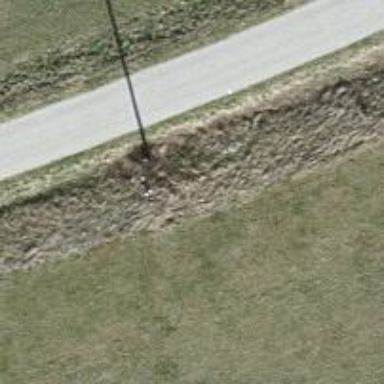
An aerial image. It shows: Power pole.